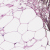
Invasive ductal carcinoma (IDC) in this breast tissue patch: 0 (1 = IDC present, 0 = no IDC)